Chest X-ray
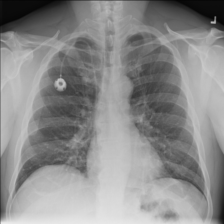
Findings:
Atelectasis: negative
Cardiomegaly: negative
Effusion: negative
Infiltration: positive
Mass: negative
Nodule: negative
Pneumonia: negative
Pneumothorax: negative
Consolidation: negative
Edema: negative
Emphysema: negative
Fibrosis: negative
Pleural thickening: negative
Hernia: negative